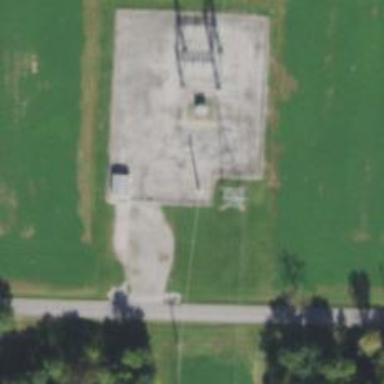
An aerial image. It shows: Power tower.